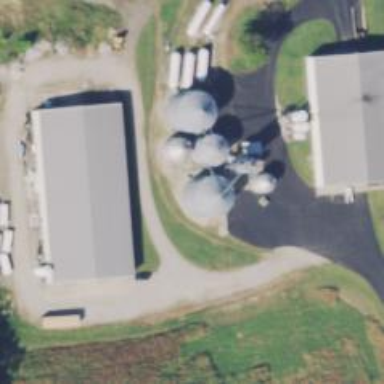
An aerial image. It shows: Silo.